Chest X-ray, PA view. Patient: 73 years old, sex F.
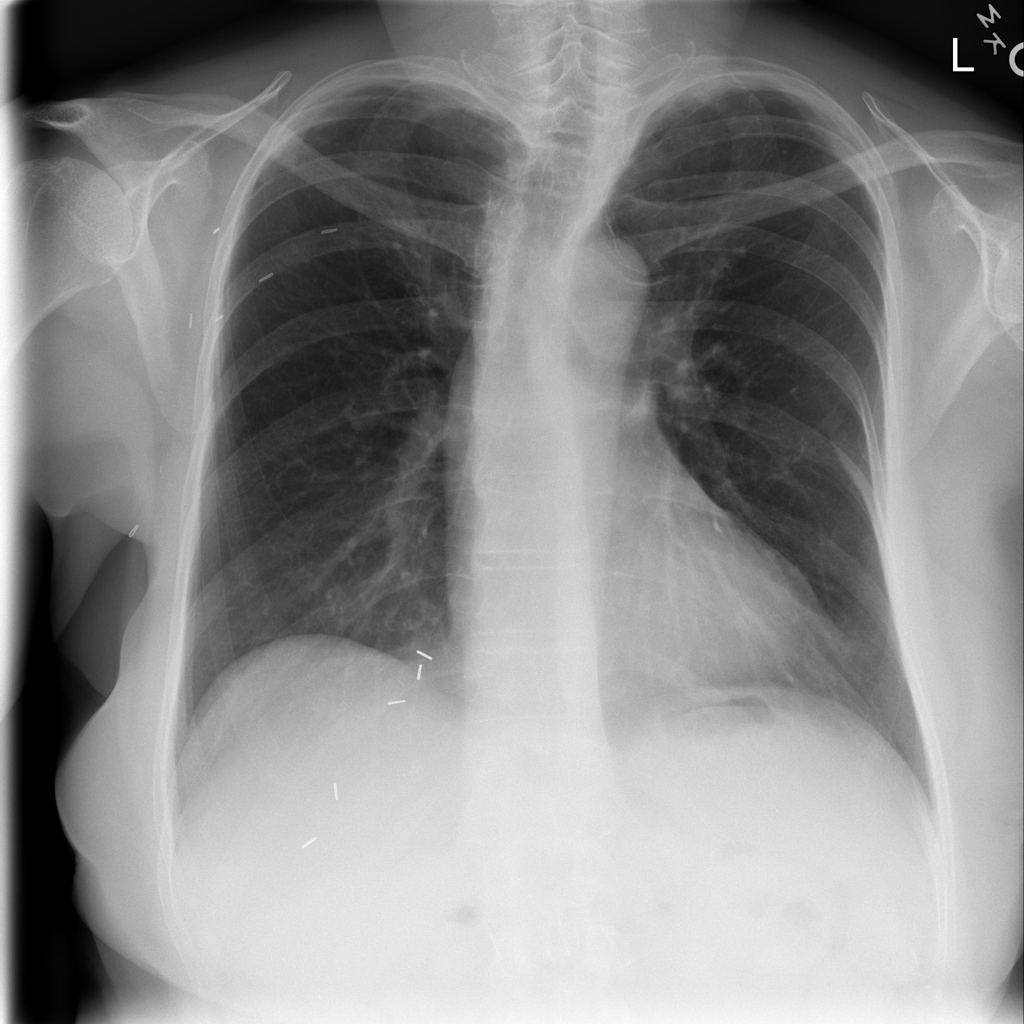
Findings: No Finding